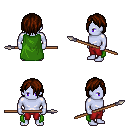
a pixel art fantasy rpg character, male body template, dark elf, purple skin, green cape, red pants, brown bangs hairstyle, spear, four views (front, back, left, right), 2x2 character sprite sheet, small pixel art, hard edges, no anti-aliasing